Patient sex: M
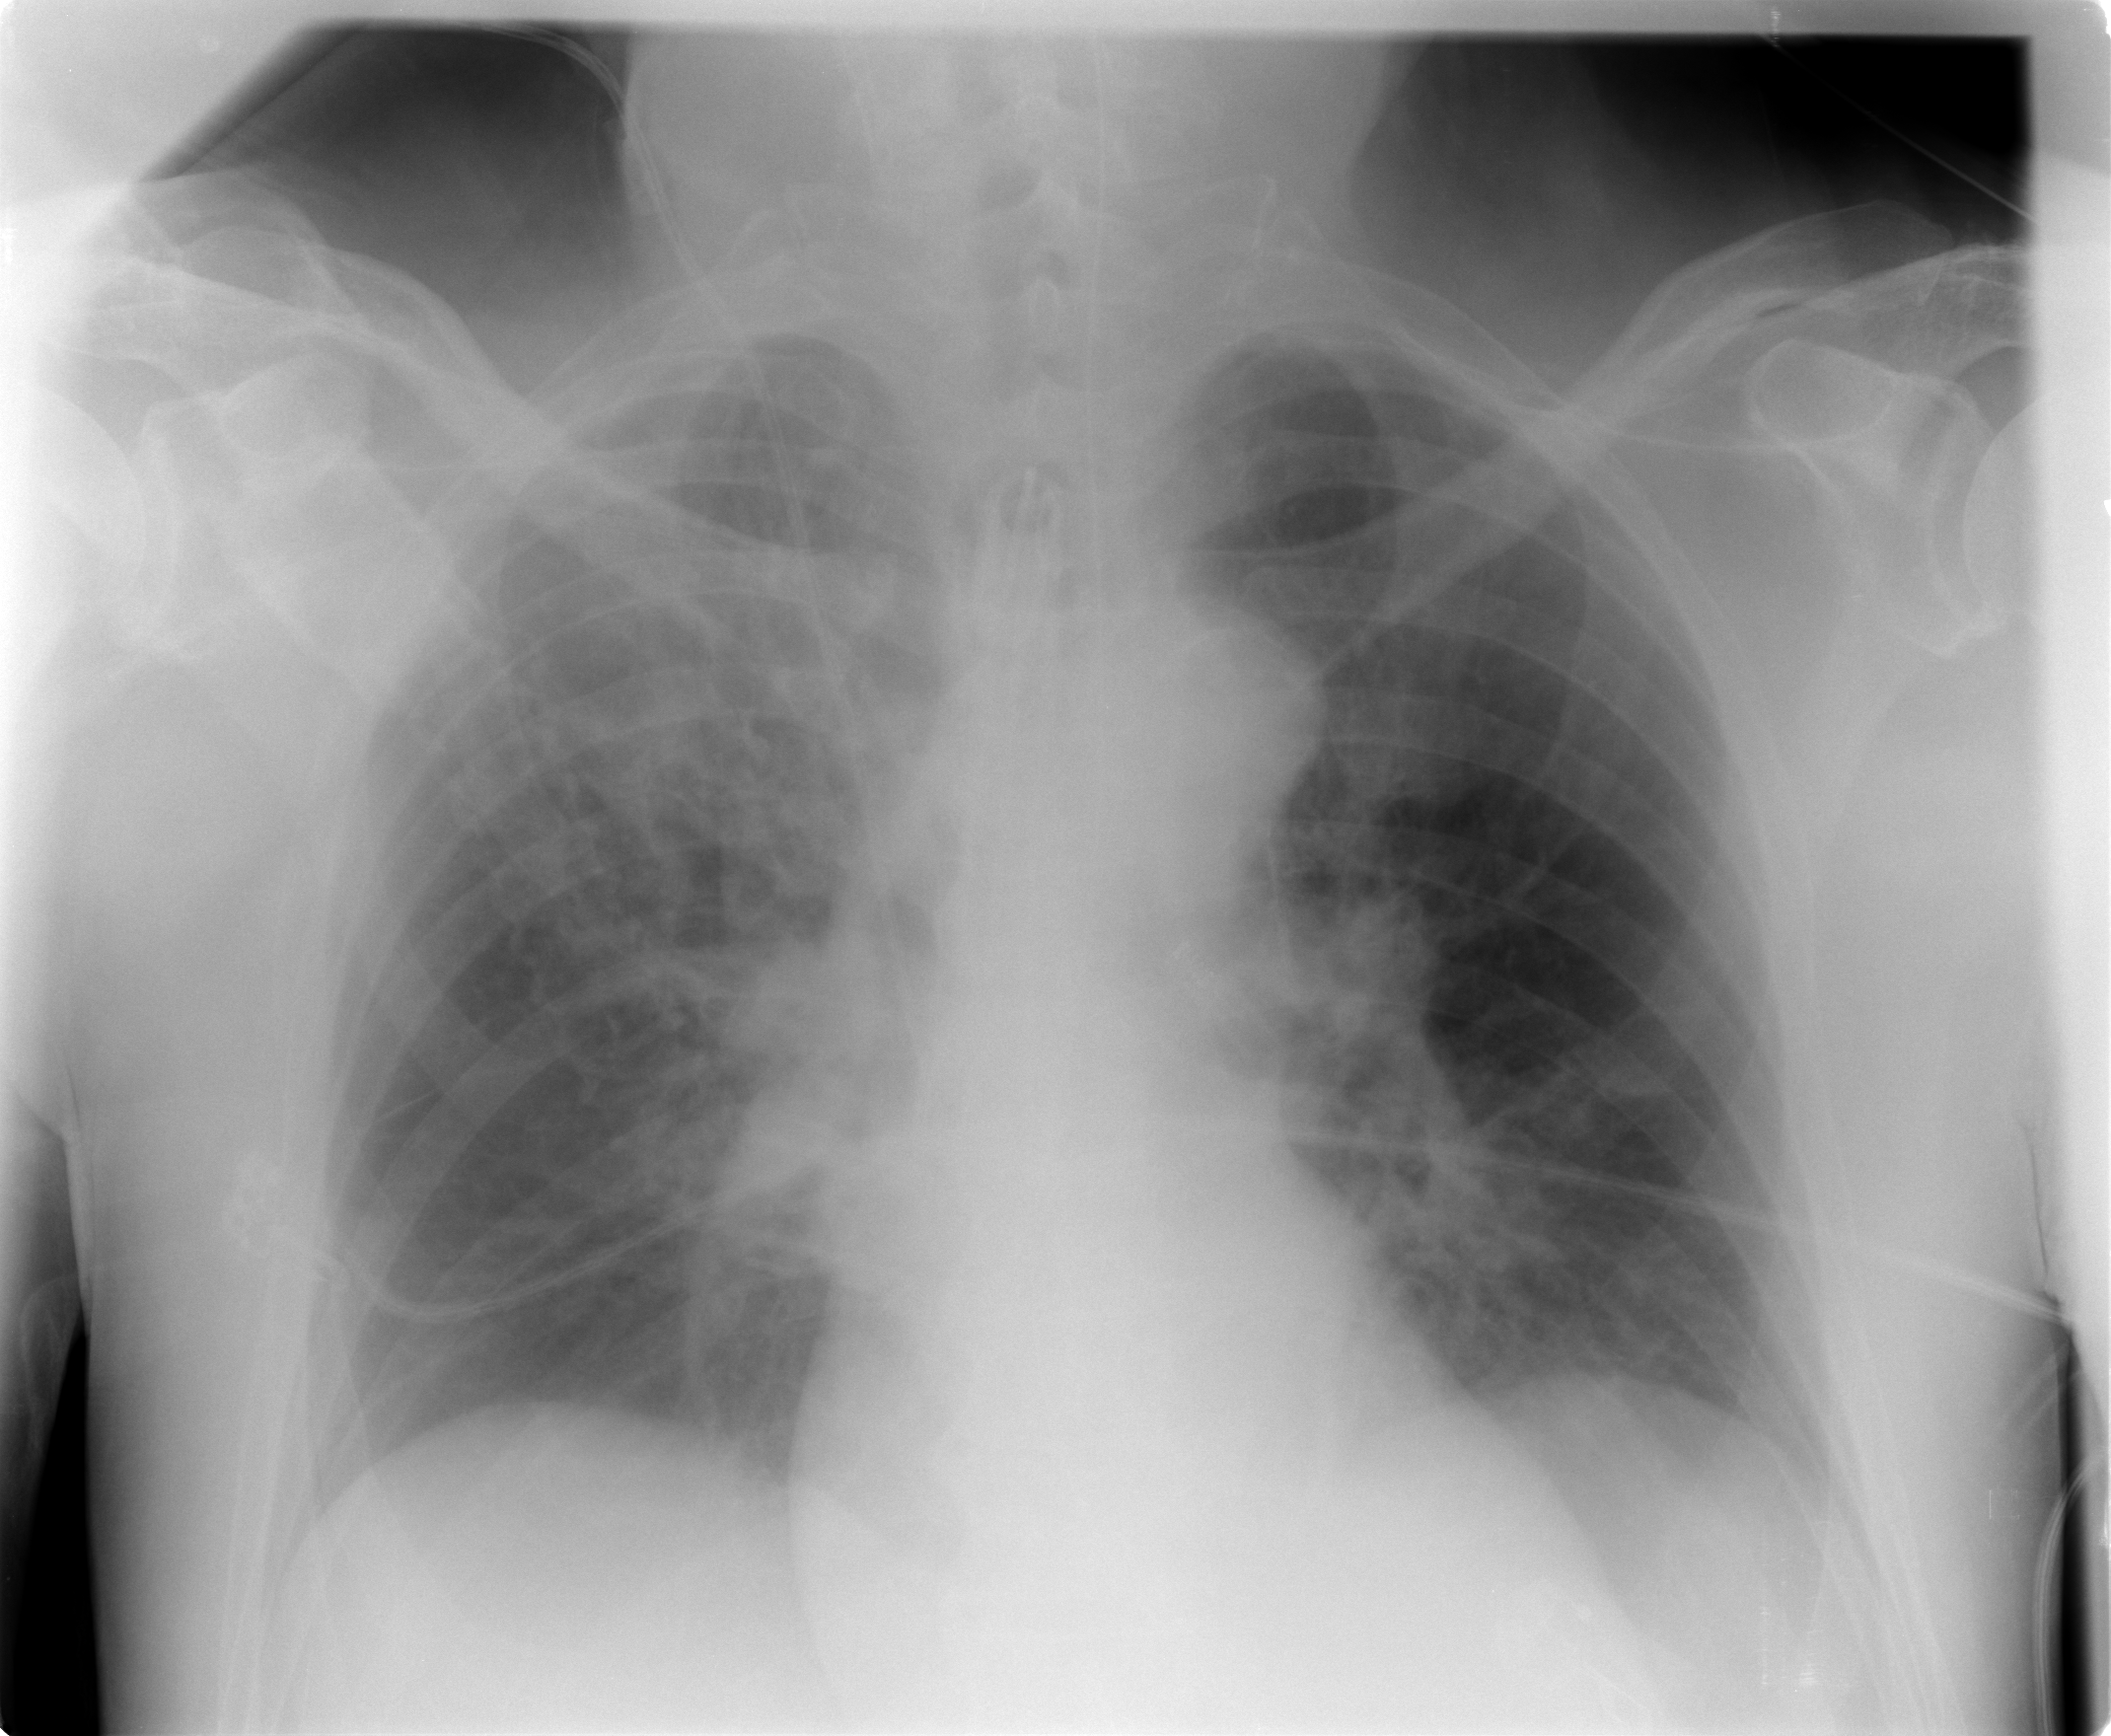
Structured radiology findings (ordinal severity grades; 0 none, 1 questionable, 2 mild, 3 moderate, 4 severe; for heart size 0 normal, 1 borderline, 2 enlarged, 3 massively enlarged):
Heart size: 0
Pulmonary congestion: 2
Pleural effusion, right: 0
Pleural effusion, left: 0
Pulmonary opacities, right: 3
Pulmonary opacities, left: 0
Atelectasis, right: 3
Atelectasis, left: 0